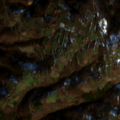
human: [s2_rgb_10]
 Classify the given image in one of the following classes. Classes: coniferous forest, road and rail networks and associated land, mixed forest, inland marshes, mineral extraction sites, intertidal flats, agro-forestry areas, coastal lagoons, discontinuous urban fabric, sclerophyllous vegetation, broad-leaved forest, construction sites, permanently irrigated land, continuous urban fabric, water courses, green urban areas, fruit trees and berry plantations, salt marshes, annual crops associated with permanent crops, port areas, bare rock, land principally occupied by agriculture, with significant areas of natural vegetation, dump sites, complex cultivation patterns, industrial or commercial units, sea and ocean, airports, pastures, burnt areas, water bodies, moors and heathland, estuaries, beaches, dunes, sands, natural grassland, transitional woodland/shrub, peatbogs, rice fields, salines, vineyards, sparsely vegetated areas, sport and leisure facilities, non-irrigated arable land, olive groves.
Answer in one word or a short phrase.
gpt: land principally occupied by agriculture, with significant areas of natural vegetation, broad-leaved forest